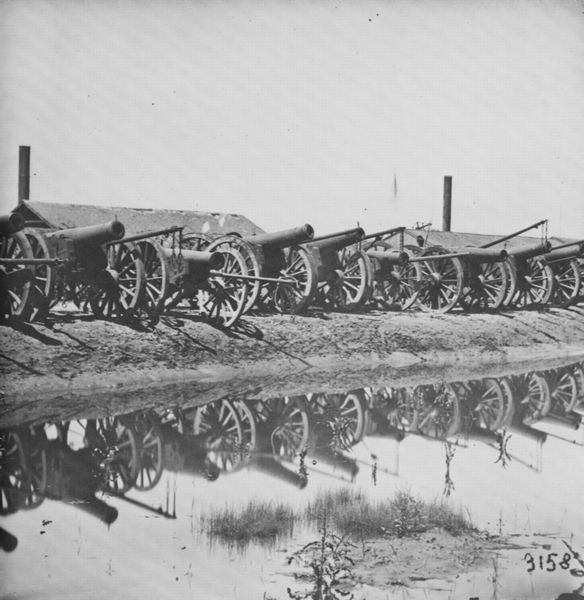
Titel: Eroberte Kanonen bei Richmond
Künstler: Mathew B. Brady
Schlagwörter: angriff, himmel, kampf, meer, schatten, wasser, weiß, fluss, sand, see, ufer, grau, schwarz, dach, gebäude, gras, haus, geschichte, bach, erde, feld, häuser, nass, spiegelung, gewässer, hütte, pflanzen, front, räder, schornstein, strand, berge, hang, dächer, giebel, schornsteine, hütten, fabrik, schlot, damm, industrie, rad, wagen, böschung, mündung, gewalt, krieg, detail, realistisch, metall, reflexion, foto, fotografie, photographie, eisen, kanone, schwarz-weiß, kuppe, hass, waffen, waffe, reihe, schlamm, photo, ausstellung, bedrohung, zahl, graben, kanonen, aufreihung, stellung, nummerierung, nummer, waser, neun, abwehr, kaserne, schuss, stele, wassergraben, rohre, weltkrieg, speiche, sauerampfer, s/w, holzräder, depot, giebeldächer, arsenal, 1900, 19 jarhundert, 19 jahrhundert, häuser#, brennessel, 3158, efoto, niedrige gebäude, ausgerichtet, konene, mündungen, raflexion, 9158